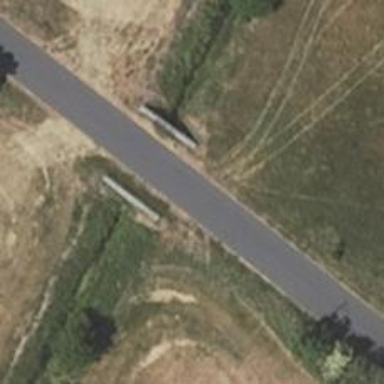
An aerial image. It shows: Unclassified road with asphalt surface crossing bridge.